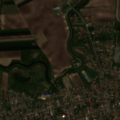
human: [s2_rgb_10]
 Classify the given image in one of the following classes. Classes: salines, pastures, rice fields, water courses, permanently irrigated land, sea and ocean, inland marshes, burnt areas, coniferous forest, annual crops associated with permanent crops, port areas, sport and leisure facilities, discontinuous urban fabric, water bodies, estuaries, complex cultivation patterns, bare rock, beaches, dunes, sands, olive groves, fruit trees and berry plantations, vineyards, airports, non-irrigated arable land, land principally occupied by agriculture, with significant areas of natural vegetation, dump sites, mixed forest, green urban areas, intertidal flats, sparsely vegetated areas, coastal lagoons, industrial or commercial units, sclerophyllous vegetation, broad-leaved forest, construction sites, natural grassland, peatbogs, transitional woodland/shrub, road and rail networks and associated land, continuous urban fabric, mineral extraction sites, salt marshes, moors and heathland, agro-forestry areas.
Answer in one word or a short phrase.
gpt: discontinuous urban fabric, sport and leisure facilities, non-irrigated arable land, complex cultivation patterns, water courses